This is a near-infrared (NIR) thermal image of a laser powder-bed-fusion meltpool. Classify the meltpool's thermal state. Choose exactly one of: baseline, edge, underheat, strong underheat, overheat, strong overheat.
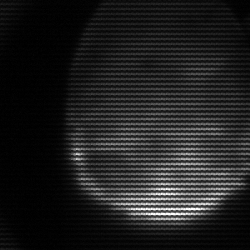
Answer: edge